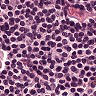
Metastatic tissue present: no